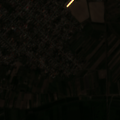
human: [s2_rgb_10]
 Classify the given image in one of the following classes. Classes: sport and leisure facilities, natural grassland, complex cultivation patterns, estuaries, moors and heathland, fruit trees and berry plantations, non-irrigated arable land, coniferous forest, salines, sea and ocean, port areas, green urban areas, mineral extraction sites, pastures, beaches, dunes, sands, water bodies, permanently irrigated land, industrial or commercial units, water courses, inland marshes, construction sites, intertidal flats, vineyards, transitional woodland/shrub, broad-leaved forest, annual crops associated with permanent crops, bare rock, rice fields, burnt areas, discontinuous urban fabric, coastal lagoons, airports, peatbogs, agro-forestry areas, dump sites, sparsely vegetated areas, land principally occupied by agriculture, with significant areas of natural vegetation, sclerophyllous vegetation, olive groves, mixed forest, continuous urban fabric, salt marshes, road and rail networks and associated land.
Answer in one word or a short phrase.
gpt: discontinuous urban fabric, non-irrigated arable land, complex cultivation patterns, transitional woodland/shrub